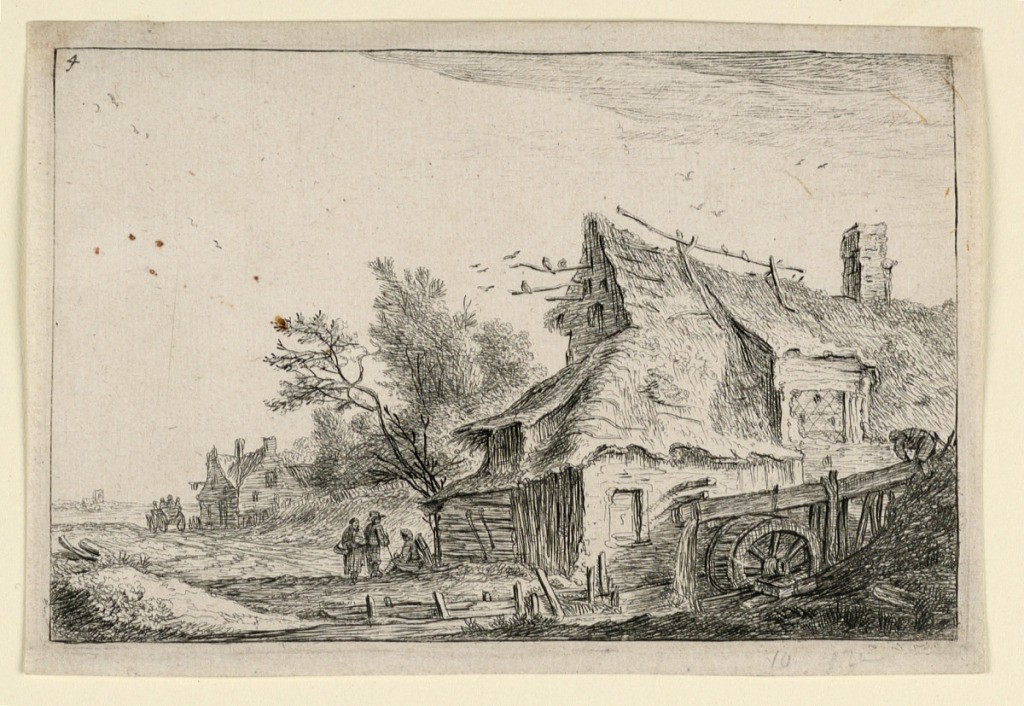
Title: Rustic Mill in a Broad Landscape
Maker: Antoni Waterloo, 1618–1677
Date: ca. 1650
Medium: Etching on paper
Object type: Print
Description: A rustic mill stands in the right foreground, before which are three people. A water wheel is at right. In the left distance an inn, with a coach before it.